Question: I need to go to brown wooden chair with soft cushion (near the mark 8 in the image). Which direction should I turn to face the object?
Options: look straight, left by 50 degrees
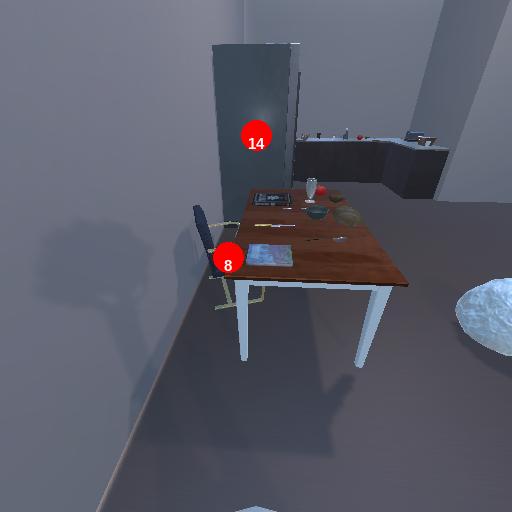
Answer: look straight